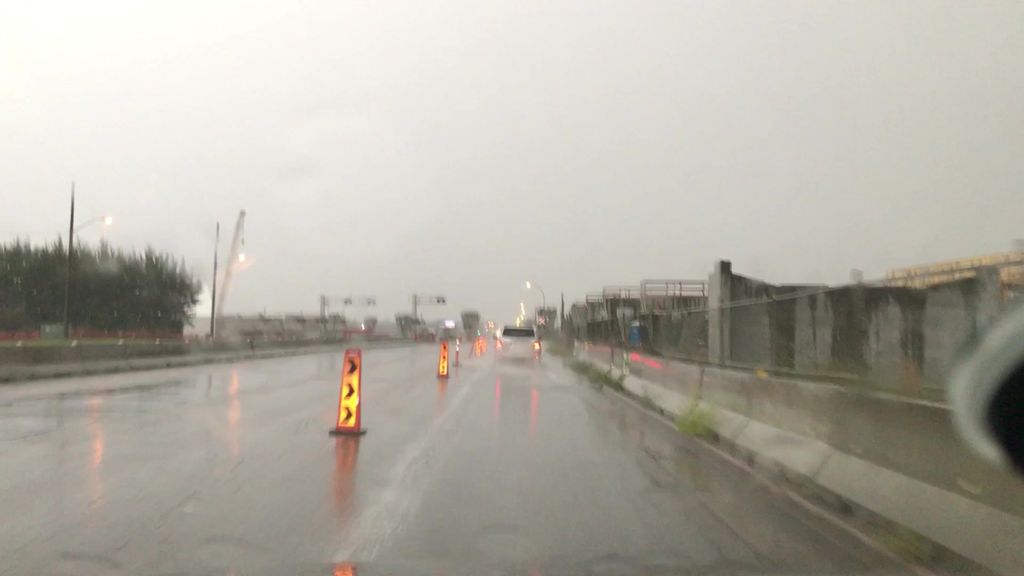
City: edmonton